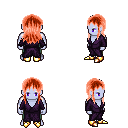
a pixel art fantasy rpg character, male body template, dark elf, purple skin, purple robe, teal pants, red unkempt hairstyle, gold boots, four views (front, back, left, right), 2x2 character sprite sheet, small pixel art, hard edges, no anti-aliasing